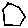
Label: hexagon